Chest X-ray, PA view. Patient: 49 years old, sex F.
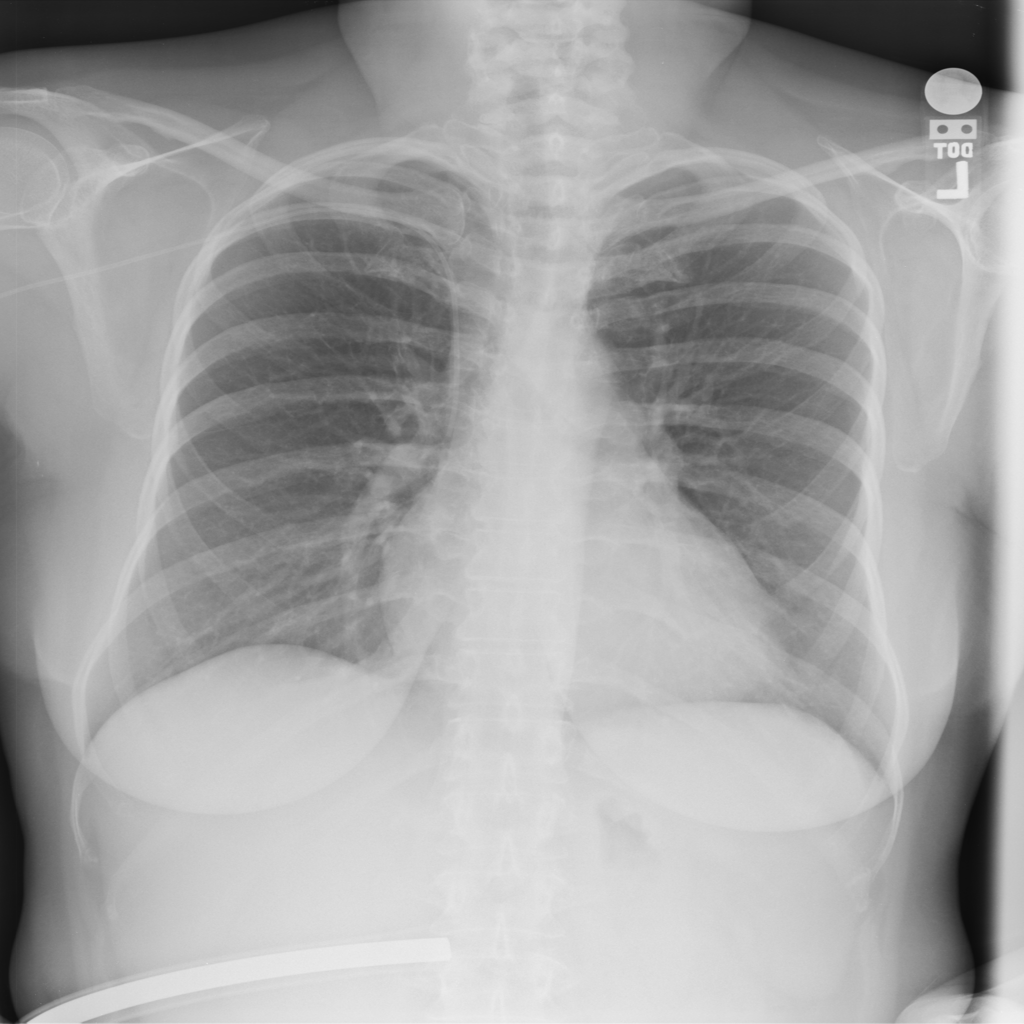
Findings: No Finding